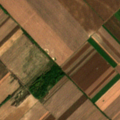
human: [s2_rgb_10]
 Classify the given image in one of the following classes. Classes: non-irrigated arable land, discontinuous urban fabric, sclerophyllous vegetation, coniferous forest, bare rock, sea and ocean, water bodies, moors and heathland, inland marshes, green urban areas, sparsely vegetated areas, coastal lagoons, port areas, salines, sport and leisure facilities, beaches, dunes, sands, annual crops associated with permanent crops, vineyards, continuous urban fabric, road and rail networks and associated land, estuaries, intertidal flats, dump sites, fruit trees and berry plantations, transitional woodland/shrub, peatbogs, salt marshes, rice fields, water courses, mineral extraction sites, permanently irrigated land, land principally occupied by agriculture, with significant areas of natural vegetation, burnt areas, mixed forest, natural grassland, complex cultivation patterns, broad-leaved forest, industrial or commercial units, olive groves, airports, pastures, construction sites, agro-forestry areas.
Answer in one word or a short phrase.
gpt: non-irrigated arable land